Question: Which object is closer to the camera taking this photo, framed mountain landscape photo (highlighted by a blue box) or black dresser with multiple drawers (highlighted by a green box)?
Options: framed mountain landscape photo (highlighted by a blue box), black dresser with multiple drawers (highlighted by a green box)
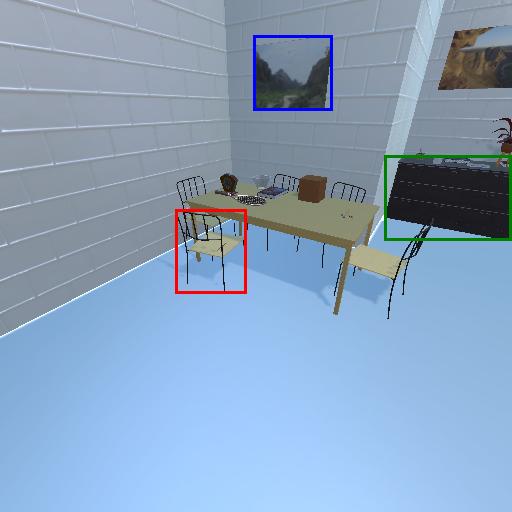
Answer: framed mountain landscape photo (highlighted by a blue box)